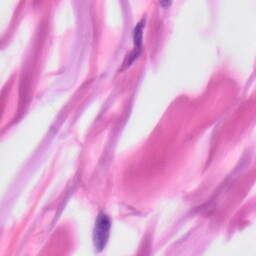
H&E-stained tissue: Skin